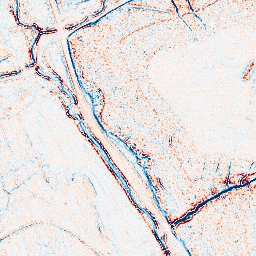
Category: edge_preserving
Decomposition family: anisotropic_diffusion
Decomposition parameters: iterations: 10
kappa: 30
gamma: 0.05
Upsampling method: sinc_hamming
Upsampling parameters: scale: 2
kernel_size: 4
Upsampling scale: 2